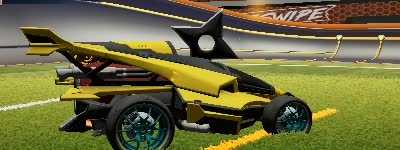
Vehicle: aftershock